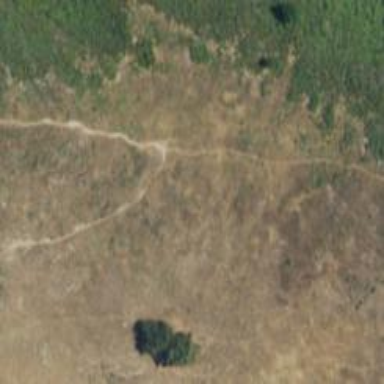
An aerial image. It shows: Path.